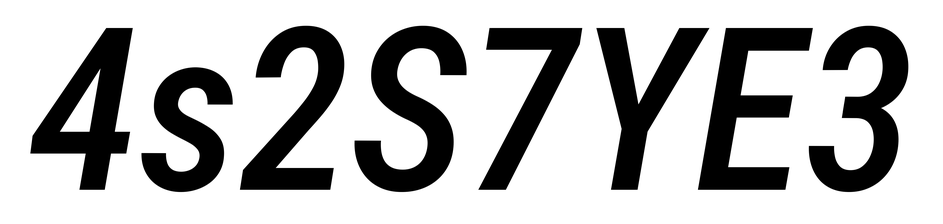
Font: Roboto-Italic_Condensed_Medium_Italic